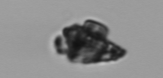
Label: Delphineis